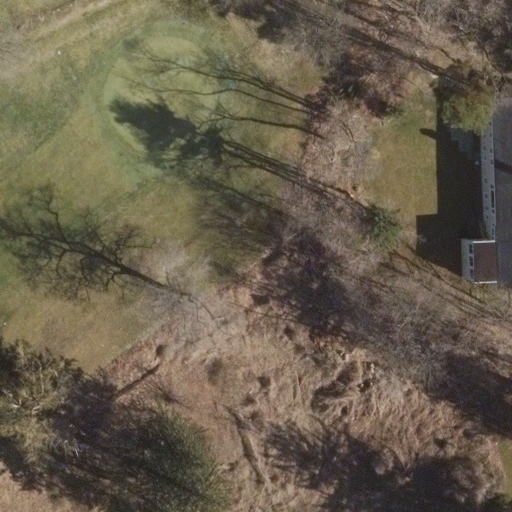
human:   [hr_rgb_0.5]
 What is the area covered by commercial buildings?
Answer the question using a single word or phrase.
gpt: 0m2

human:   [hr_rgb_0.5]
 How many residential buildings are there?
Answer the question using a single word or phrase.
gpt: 1

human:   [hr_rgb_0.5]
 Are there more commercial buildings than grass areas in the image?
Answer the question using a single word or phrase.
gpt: no

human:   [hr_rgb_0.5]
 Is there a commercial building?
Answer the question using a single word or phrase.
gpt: no

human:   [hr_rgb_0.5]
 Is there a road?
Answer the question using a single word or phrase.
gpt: no

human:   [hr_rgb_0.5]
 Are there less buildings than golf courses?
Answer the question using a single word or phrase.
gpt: no

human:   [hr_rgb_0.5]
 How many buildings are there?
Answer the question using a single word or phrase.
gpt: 1

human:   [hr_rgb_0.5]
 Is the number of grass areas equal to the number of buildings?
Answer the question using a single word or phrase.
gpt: yes

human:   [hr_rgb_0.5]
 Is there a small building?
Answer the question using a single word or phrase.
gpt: no

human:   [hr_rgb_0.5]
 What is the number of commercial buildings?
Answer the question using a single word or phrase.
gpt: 0

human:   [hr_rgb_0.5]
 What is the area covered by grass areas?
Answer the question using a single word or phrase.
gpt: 398m2

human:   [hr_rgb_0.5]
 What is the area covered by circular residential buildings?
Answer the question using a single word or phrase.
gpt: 0m2

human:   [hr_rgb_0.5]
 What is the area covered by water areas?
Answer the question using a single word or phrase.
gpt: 0m2

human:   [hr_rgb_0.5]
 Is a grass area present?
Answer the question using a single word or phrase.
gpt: yes

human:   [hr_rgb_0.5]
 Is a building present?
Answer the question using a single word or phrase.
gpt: yes

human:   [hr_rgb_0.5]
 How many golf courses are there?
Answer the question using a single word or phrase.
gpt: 1

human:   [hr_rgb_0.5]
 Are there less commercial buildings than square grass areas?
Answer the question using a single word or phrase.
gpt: yes

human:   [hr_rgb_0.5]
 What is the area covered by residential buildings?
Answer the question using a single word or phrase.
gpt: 264m2

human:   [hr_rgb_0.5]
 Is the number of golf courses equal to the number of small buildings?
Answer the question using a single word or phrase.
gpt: no

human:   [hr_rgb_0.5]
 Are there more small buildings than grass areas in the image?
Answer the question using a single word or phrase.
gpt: no

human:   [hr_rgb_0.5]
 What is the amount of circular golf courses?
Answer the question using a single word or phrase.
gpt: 0

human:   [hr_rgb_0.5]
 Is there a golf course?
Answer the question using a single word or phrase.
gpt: yes

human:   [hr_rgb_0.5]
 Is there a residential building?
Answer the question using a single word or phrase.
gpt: yes

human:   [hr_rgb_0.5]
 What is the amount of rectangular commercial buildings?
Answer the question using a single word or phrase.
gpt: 0

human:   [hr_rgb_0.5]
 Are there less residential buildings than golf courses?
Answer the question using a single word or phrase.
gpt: no

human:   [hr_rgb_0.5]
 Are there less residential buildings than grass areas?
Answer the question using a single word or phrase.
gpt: no

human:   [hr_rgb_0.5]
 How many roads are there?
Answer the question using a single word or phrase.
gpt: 0

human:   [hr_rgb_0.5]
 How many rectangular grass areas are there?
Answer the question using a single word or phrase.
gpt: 1

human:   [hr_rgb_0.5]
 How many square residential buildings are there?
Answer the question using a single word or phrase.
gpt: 0

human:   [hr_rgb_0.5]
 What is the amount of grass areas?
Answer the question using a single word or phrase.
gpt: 1

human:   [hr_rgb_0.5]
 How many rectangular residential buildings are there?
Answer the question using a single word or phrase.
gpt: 1

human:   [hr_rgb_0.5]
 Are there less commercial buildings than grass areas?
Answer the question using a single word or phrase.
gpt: yes

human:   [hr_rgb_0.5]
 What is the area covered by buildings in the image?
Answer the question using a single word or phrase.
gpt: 264m2

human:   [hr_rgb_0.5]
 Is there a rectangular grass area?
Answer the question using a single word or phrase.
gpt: yes

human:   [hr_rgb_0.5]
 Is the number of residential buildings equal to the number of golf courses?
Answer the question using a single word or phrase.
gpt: yes

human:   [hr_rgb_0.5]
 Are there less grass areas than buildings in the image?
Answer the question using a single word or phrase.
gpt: no

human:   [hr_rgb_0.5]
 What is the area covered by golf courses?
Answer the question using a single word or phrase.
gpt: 10307m2

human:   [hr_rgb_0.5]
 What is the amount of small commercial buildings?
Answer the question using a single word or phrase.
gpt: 0

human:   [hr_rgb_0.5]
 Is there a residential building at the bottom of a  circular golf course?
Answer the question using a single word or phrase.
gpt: no

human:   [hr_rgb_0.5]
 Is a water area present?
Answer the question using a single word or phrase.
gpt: no

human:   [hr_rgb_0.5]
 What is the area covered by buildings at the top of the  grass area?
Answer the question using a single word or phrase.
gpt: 0m2

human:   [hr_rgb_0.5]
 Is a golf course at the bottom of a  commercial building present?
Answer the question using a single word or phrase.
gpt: no

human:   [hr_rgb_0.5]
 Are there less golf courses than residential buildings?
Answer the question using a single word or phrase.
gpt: no

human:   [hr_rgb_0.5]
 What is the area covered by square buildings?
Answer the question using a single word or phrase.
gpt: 0m2

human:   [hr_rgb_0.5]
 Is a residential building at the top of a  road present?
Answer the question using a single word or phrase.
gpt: no

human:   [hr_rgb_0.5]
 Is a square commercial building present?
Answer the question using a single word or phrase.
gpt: no

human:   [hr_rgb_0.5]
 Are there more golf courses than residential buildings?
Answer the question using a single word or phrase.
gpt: no

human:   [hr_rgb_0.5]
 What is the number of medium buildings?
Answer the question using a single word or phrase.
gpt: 1

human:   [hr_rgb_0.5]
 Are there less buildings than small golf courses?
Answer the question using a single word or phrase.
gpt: no

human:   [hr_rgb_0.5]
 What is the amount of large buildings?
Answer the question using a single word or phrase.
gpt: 0

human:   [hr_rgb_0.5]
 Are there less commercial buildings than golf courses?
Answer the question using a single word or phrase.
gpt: yes

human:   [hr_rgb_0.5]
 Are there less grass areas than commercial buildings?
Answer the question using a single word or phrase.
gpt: no

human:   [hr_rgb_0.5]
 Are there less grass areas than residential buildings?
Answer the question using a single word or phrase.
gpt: no

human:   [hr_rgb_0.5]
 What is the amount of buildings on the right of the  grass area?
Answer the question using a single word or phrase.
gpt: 1

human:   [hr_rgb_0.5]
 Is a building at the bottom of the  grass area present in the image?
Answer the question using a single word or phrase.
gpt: yes

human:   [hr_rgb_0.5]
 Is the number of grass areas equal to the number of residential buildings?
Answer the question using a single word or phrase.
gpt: yes

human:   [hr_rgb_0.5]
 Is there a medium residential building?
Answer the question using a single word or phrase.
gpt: yes

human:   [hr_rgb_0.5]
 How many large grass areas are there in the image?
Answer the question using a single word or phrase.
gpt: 0

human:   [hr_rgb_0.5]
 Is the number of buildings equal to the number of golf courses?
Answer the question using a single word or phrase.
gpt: yes

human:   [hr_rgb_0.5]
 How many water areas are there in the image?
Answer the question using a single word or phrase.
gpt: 0

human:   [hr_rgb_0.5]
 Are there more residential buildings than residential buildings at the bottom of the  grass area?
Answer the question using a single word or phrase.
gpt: no

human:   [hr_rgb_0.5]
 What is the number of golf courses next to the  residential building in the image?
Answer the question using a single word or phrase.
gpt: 1

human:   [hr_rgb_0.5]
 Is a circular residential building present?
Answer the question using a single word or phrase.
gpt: no

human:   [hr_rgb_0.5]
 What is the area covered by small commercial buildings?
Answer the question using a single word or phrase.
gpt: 0m2